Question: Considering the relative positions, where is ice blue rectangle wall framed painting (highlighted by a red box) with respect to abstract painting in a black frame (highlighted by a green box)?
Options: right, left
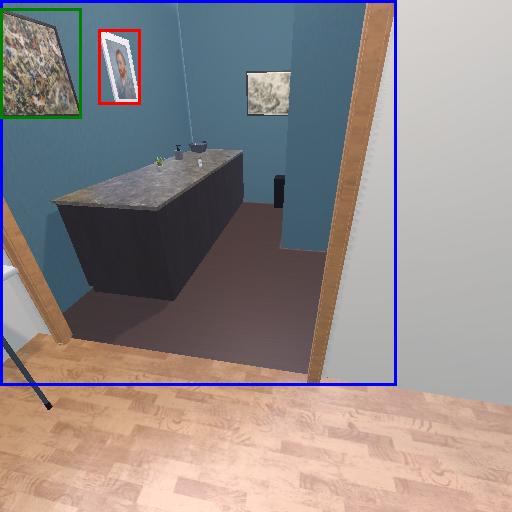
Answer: right